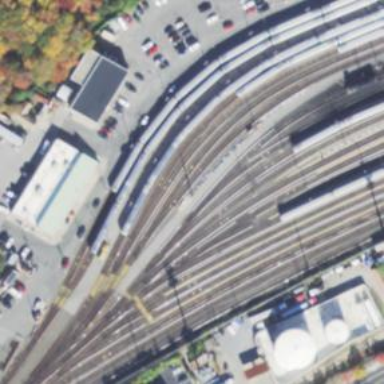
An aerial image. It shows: Electrified rail service yard.